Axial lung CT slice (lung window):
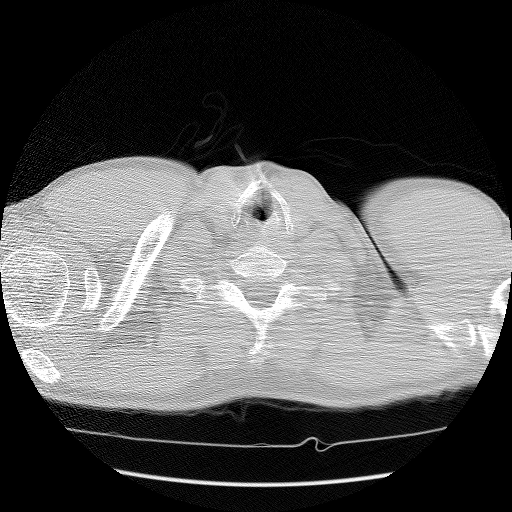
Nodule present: no